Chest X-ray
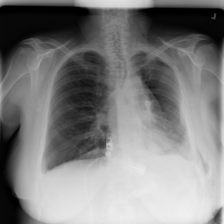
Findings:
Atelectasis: negative
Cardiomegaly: negative
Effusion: positive
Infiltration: negative
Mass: negative
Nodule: negative
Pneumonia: negative
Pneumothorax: positive
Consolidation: negative
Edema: negative
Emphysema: negative
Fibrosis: negative
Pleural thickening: negative
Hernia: negative